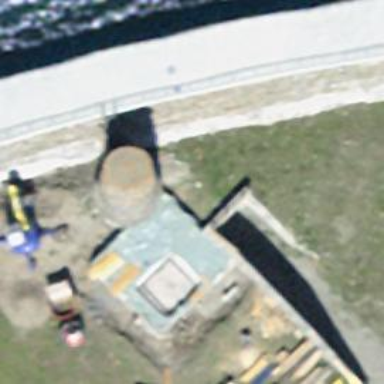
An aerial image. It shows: Retaining wall.